Interaction volume radius: 10 \u00c5
Interaction volume height: 10 \u00c5
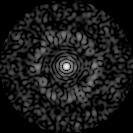
Disorder parameter: 0.839